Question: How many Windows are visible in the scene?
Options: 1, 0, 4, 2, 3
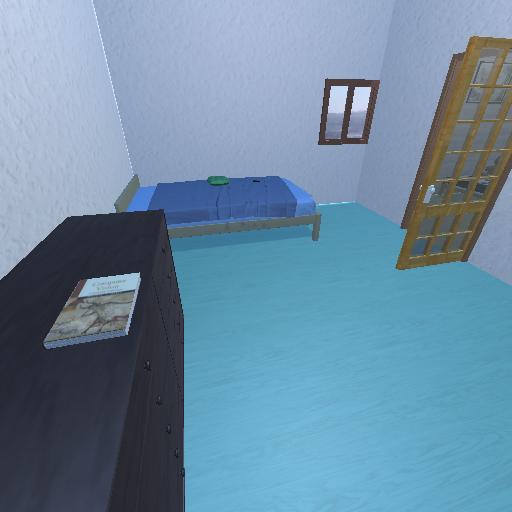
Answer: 1